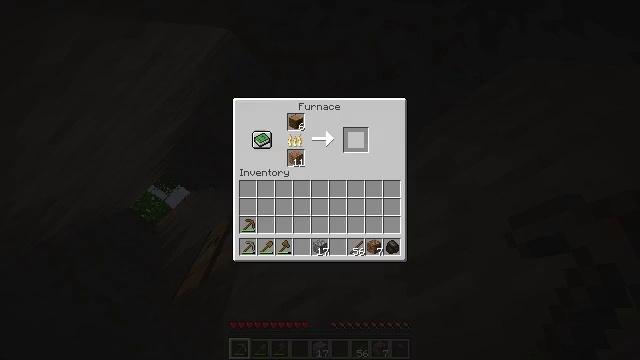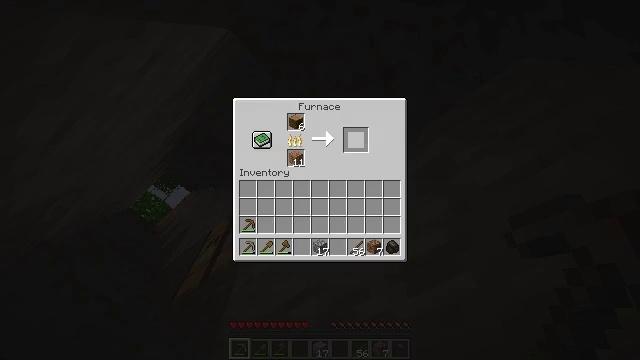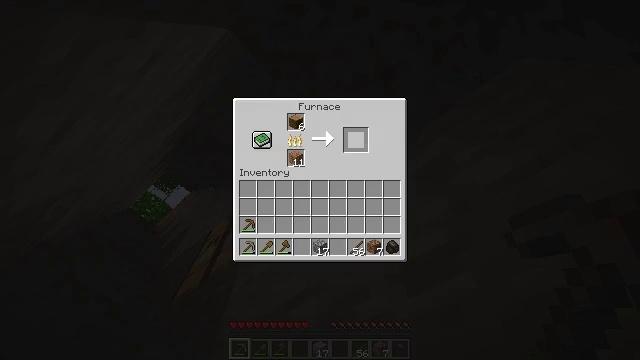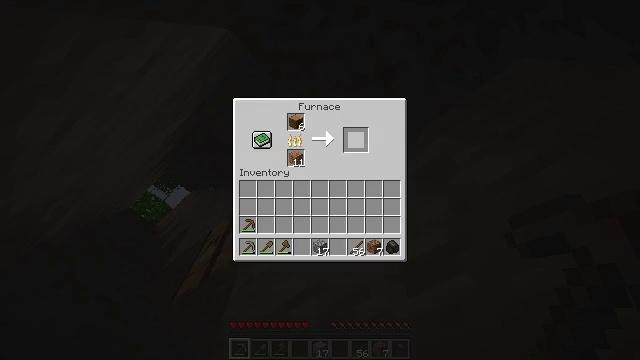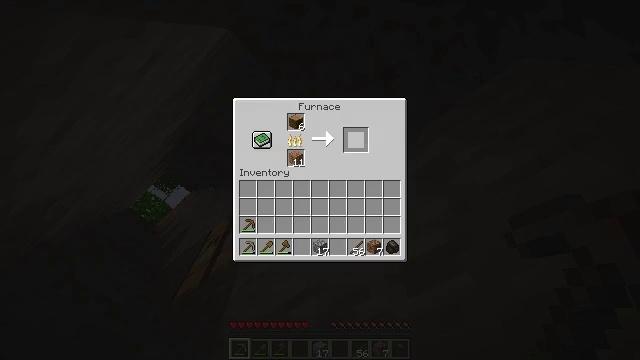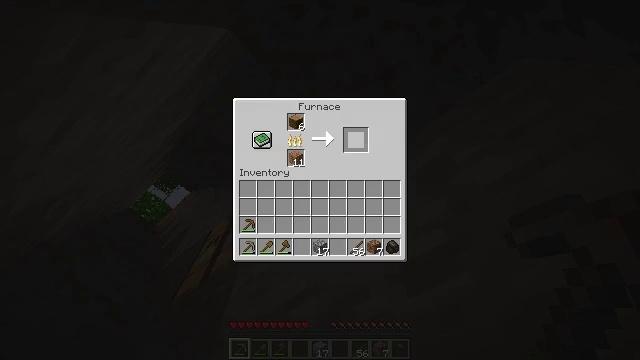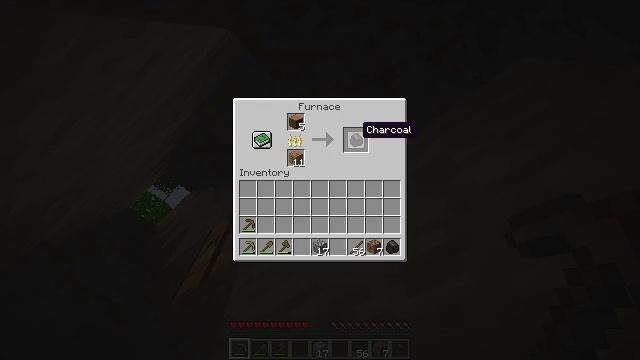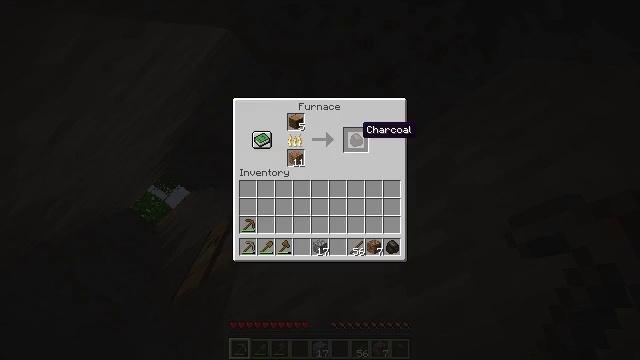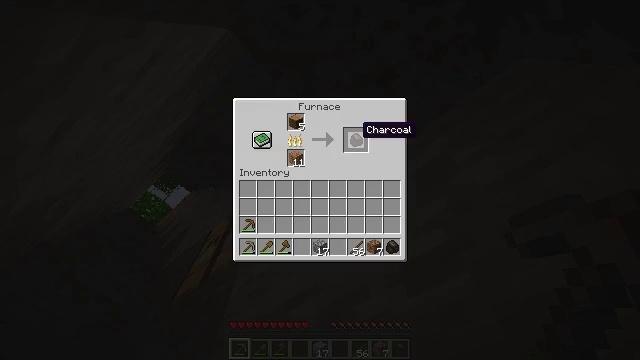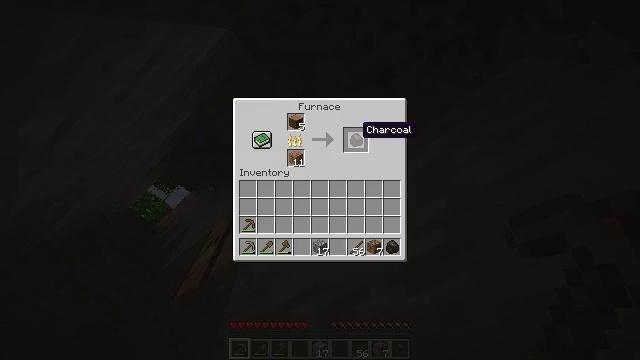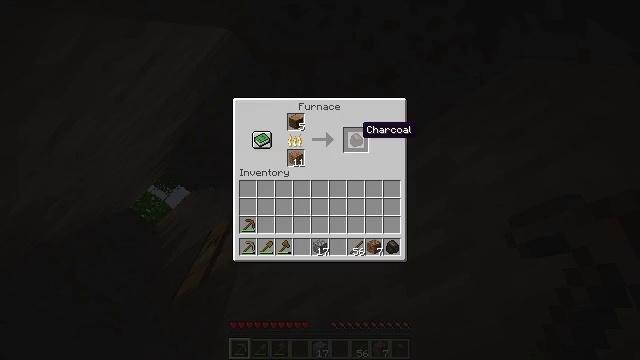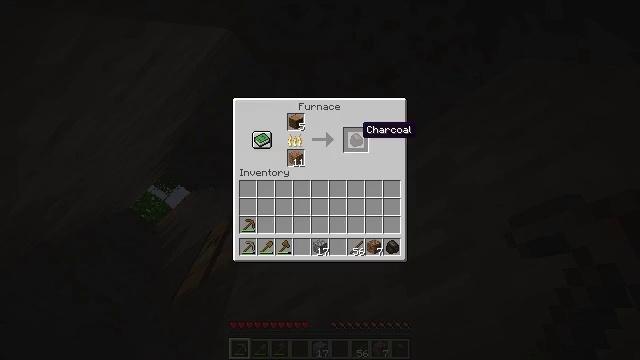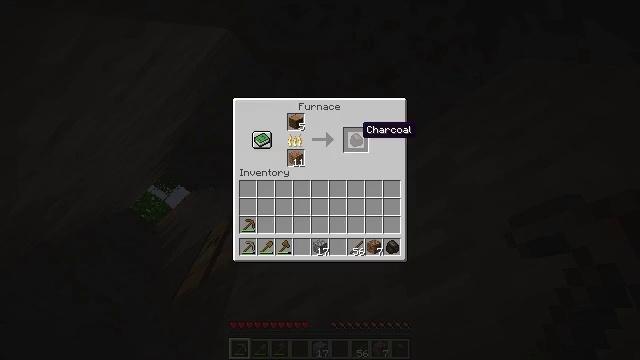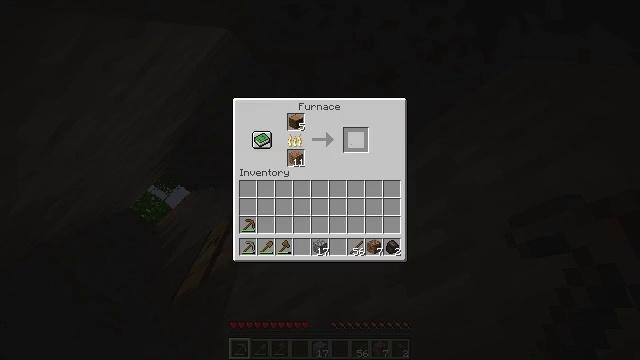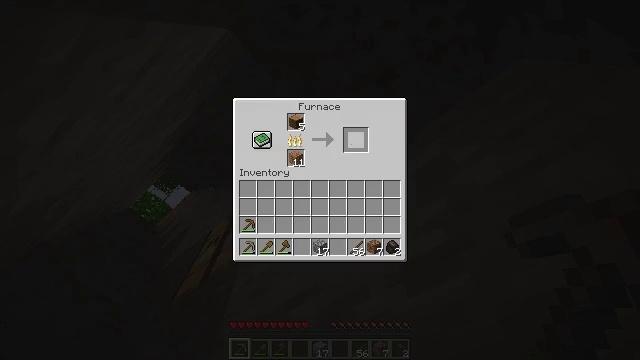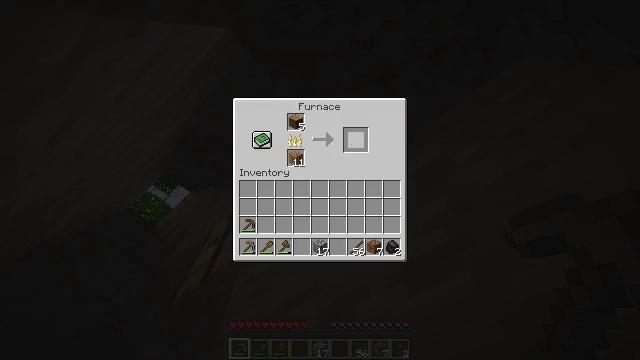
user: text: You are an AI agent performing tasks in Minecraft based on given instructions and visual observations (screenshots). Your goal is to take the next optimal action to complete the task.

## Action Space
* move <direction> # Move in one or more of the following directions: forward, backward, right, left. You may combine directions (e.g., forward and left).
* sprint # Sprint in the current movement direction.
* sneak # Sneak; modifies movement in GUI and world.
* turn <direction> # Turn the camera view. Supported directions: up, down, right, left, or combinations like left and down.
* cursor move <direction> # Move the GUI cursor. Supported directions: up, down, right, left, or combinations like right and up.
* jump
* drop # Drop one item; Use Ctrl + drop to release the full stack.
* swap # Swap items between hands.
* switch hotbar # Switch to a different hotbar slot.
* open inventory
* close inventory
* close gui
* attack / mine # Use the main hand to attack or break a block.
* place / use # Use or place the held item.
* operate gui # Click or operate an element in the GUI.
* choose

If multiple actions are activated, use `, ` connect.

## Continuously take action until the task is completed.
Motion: motion action
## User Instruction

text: Use logs and furnace to produce charcoal.
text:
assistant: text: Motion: open gui
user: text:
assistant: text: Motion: no_op
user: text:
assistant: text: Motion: no_op
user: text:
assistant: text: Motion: no_op
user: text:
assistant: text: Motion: no_op
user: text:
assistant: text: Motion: no_op
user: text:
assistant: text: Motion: no_op
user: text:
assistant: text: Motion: no_op
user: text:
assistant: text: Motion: no_op
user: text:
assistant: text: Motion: no_op
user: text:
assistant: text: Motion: sneak
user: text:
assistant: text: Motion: sneak
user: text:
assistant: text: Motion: sneak, operate gui
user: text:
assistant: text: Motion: sneak, operate gui
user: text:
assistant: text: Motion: sneak, operate gui
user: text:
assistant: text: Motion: sneak
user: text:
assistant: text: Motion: no_op
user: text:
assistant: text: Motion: no_op
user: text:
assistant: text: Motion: no_op